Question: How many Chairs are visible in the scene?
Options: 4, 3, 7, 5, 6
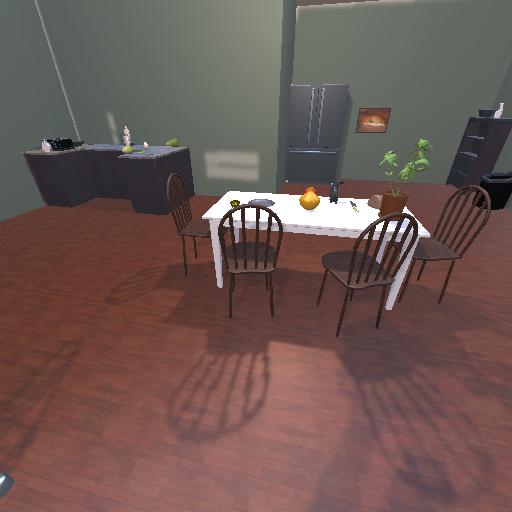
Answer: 4